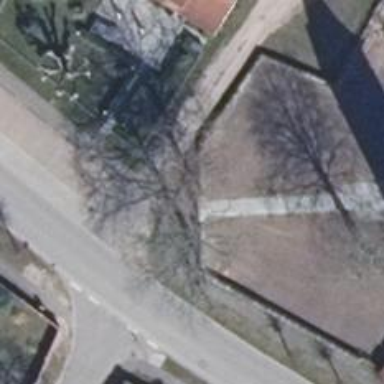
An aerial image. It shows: Historic memorial.